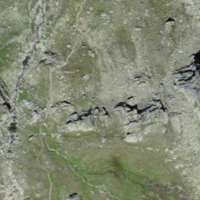
EUNIS habitat code: 31
Species observed at this site:
Sedum alpestre